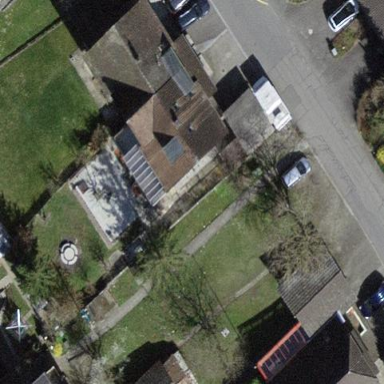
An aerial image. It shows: Building with tile roof.